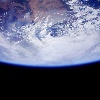
Label: cloud